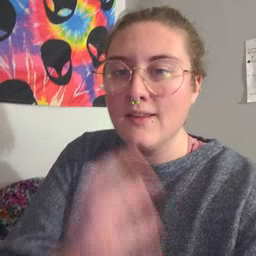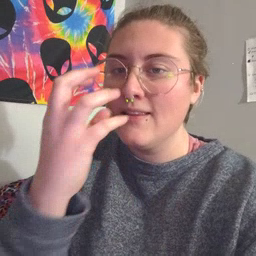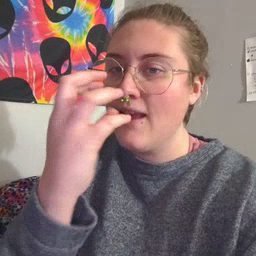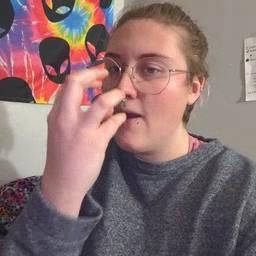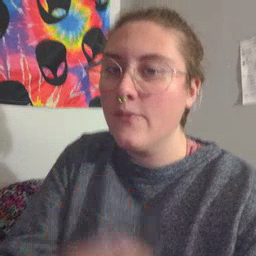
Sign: clown